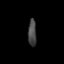
Tissue: lung
Cell type: Endothelial cells
Senescence score: 0.5565
Nuclear area (px): 216
Mean DAPI intensity: 70.981